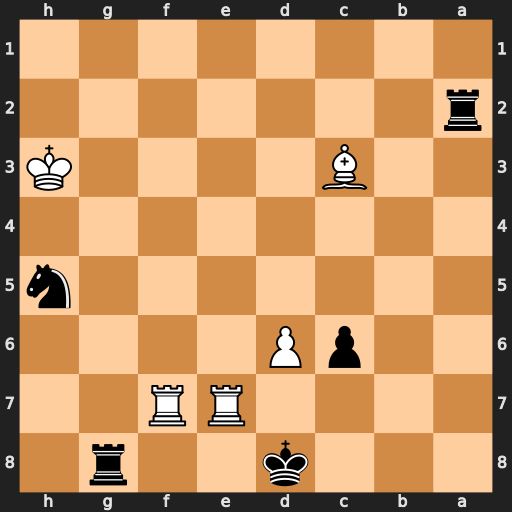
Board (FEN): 3k2r1/4RR2/2pP4/7n/8/2B4K/r7/8
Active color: b
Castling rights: -
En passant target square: -
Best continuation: Rg3+ Kh4 Rh2#